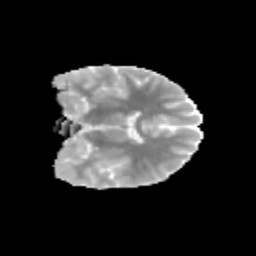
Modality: MD
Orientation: coronal
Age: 11
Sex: male
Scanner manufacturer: siemens
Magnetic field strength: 3 T
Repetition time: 3.8 s
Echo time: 0.07 s